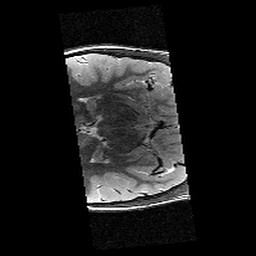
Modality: T2w
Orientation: axial
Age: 12
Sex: female
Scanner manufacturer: siemens
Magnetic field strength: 3 T
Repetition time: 9.23 s
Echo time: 0.067 s